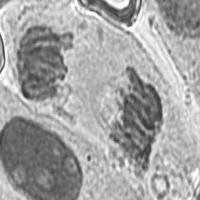
Label: telophase